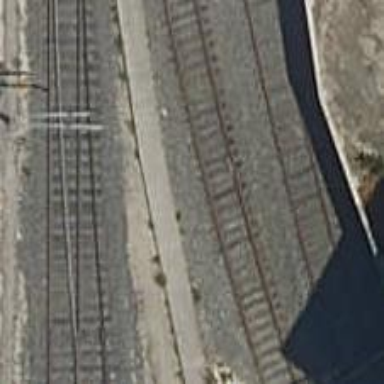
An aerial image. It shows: Rail yard with electrified contact lines for the trains.